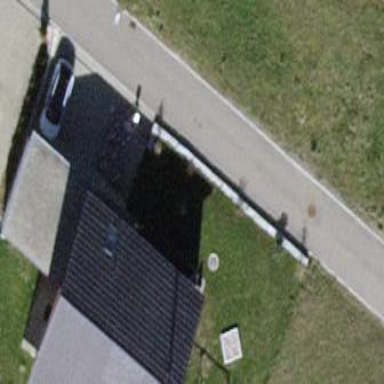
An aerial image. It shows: Detached building with gabled roof.